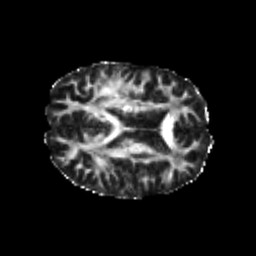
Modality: FA
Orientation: axial
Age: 23
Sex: male
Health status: healthy
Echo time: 0.074 s